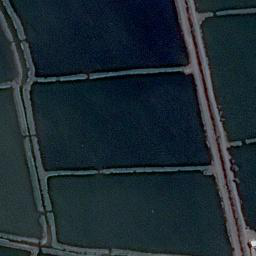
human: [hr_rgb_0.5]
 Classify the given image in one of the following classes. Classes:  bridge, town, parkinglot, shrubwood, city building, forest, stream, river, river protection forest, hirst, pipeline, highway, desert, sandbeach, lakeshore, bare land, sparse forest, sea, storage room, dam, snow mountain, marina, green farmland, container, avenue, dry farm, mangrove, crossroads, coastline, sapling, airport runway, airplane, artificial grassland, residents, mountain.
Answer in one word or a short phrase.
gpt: green farmland